Question: Shouldn't this work?

If I had a break point on the last '}' it stops there but it never gets to the 'Contact' Action, and the page after being posted it's just a blank page with no source code
?
Thank you.
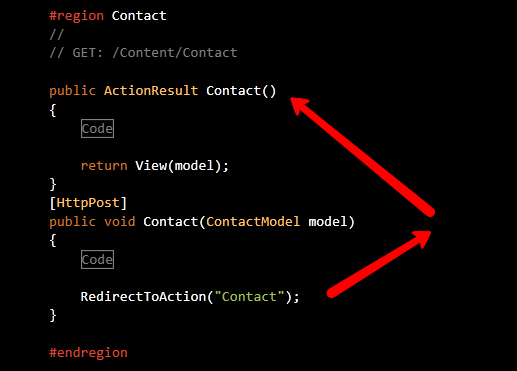
Answer: Your Contact(ContactModel model) should not be "void", instead it should be
'''
public ActionResult Contact(ContactModel model)
{
//.... some code
return RedirectToAction("Contact");
}
'''